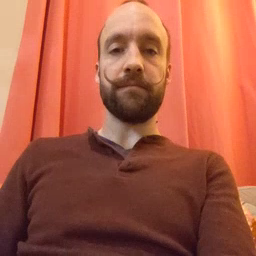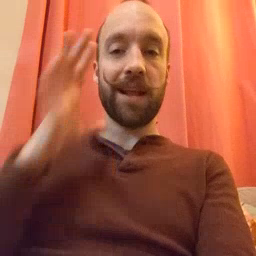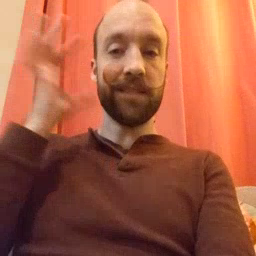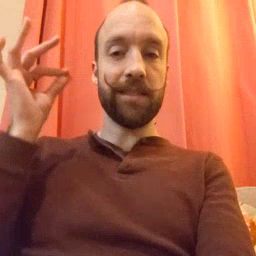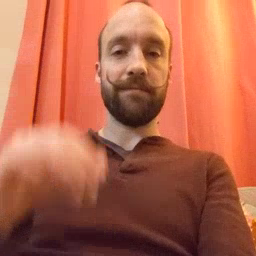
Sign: cat